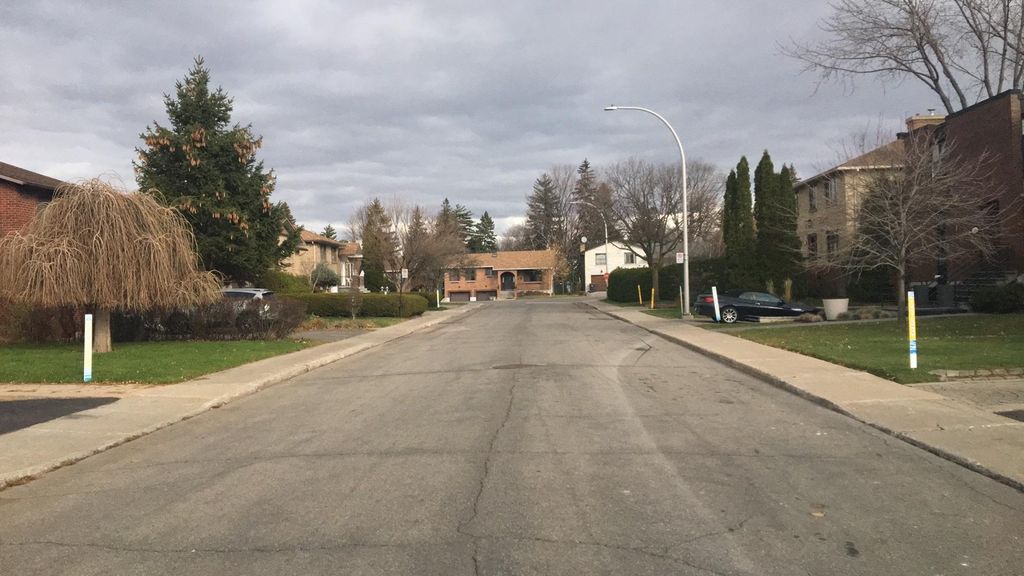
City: montreal